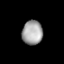
Tissue: lung
Cell type: Epithelial cells
Senescence score: 0.2245
Nuclear area (px): 490
Mean DAPI intensity: 162.318